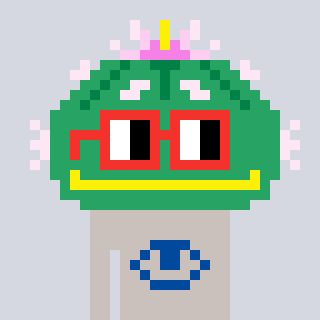
a pixel art character with square red glasses, a peyote-shaped head and a foggrey-colored body on a cool background